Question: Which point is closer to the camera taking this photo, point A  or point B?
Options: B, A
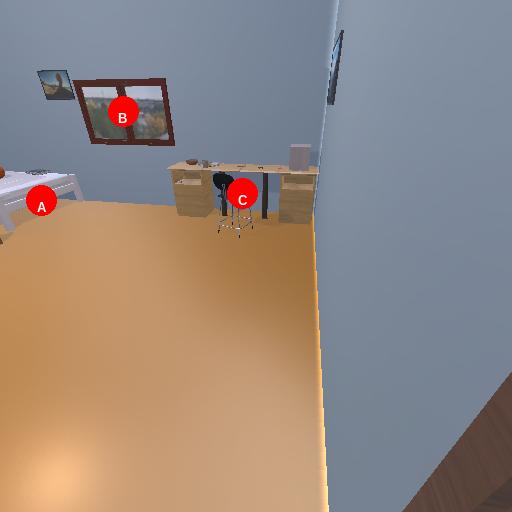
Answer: B